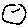
Label: circle